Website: home-depot
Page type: billing-address
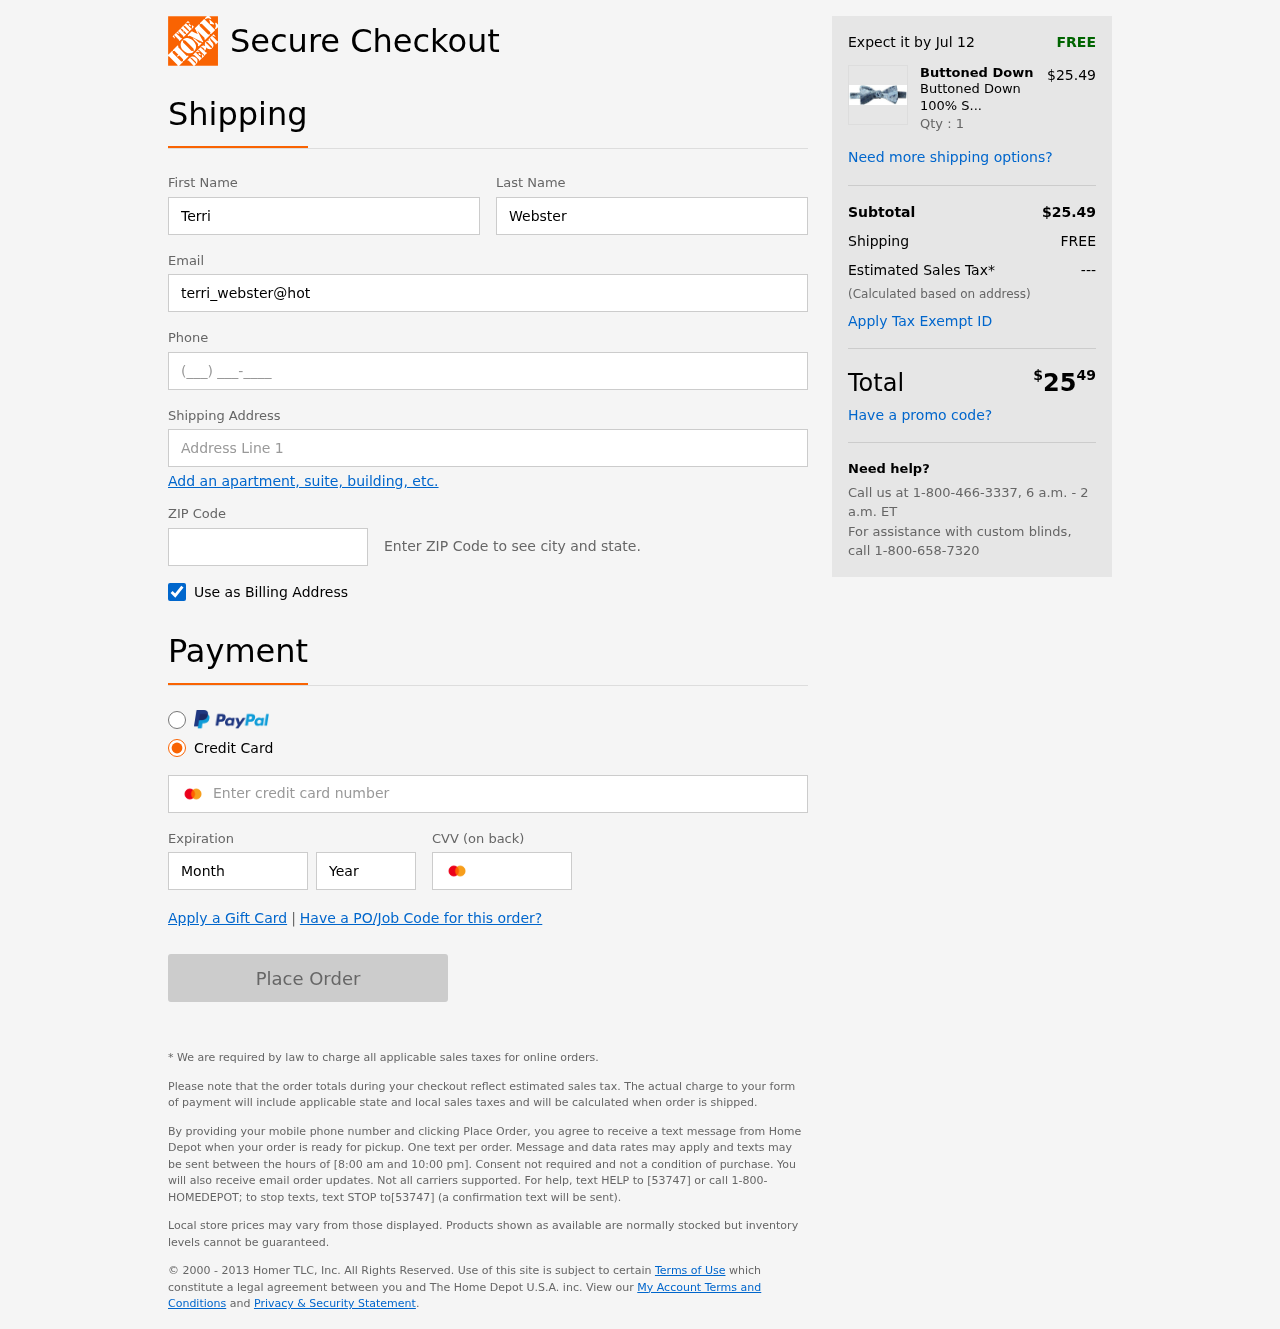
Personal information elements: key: PII_FIRSTNAME
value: Terri
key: PII_LASTNAME
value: Webster
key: PII_EMAIL
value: terri_webster@hotmail.com
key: PII_PHONE
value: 9104394106
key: PII_STREET
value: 432 Laura Terrace Apt. 480
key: PII_POSTCODE
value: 12178
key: PII_CARD_NUMBER
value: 2249 2600 4394 8089
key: PII_CARD_EXPIRY_MONTH
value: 09
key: PII_CARD_CVV
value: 037
Product elements: key: PRODUCT1_BRAND
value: Buttoned Down
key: PRODUCT1_NAME
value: Buttoned Down 100% Silk Self Bow Tie, Turquoise Paisley, One Size
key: PRODUCT1_PRICE
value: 25.49
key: PRODUCT1_QUANTITY
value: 1
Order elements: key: ORDER_DELIVERY_DATE
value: Jul 12
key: ORDER_SUBTOTAL
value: $25.49
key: ORDER_SHIPPING_COST
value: FREE
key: ORDER_TAX
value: ---
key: ORDER_TOTAL2
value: $2549